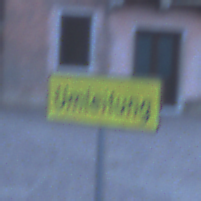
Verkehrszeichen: Umleitungsankuendigung
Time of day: Dawn
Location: Outdoor (Urban)
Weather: PartlyCloudy
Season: NotSpecified
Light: Natural